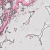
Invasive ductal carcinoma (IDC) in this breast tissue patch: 0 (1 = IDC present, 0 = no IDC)